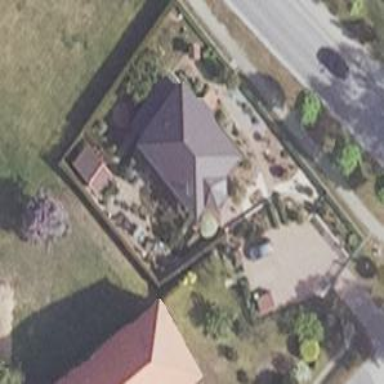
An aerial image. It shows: Residential building.